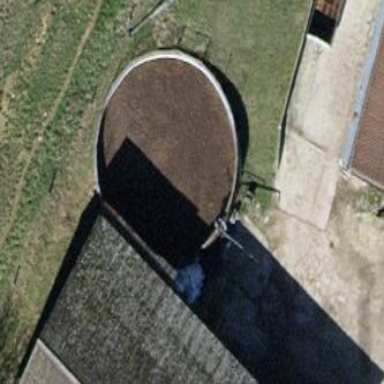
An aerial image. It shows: Silo building with storage tank.